Question: I have a custom helper defined in ASP.Net MVC 4 project as below
'''
public static class CustomHelpers
{
public static string UserNameForID(int UserIDValue)
{
// do database operation and return record for UserIDValue
return "ABC";
}
}
'''
In my View I have the code
'''
@model ABC.DataAccess.Product
@CustomHelpers.UserNameForID((model=>model.LAST_UPDATE_BY))
'''
the above code gives this error:
> "Cannot convert lambda expressions to type 'int' becasue it is not a delegate type.

However if I test the above code a
'''
@CustomHelpers.UserNameForID(1)
'''
the application returns the string 'ABC' as expected .
How to resolve this error? I would like to pass the value stored in 'LAST_UPDATE_BY' of the model.
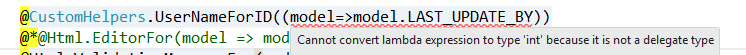
Answer: 'model=>model.LAST_UPDATE_BY' generates an argument from type 'Expression<...>'. (For a sample see 'Html.EditorFor()'.
your CustomHelpers Method wants an argument of type int, so you have to call it like:
'''
@CustomHelpers.UserNameForID(Model.LAST_UPDATE_BY)
'''